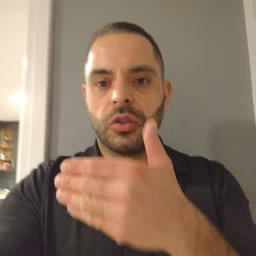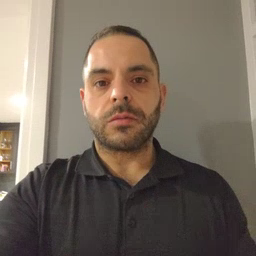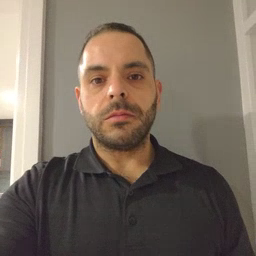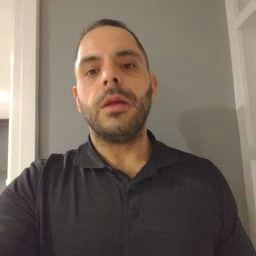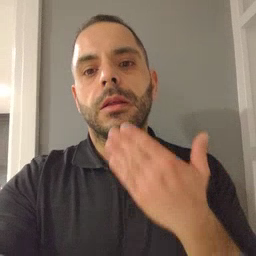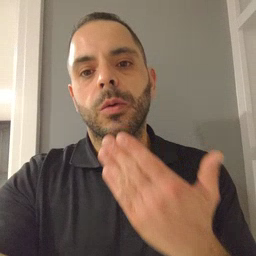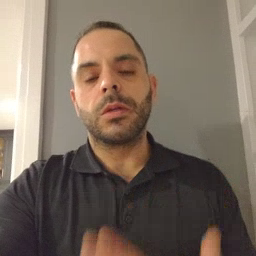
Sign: thankyou